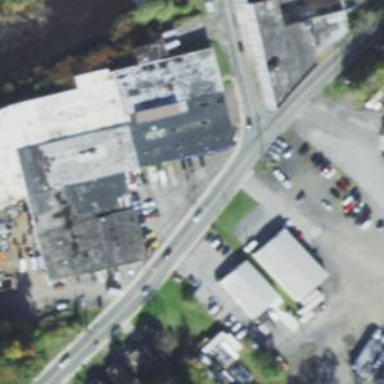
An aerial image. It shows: Industrial building.